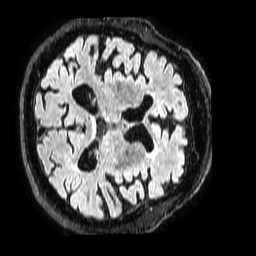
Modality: FLAIR
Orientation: axial
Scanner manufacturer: philips
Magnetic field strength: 1.5 T
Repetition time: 4.8 s
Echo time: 0.3 s